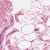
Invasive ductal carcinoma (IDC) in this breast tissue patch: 0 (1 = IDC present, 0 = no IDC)